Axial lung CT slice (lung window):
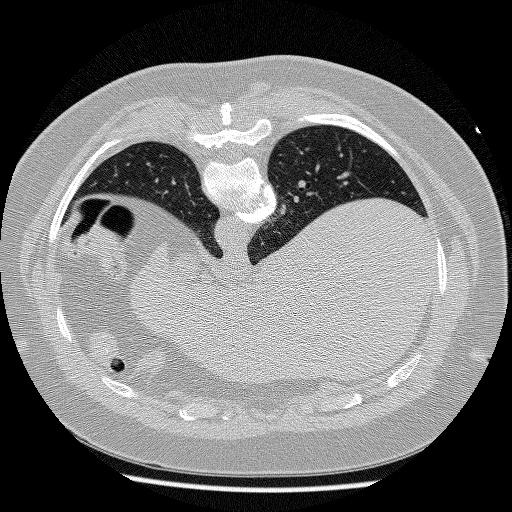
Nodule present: no